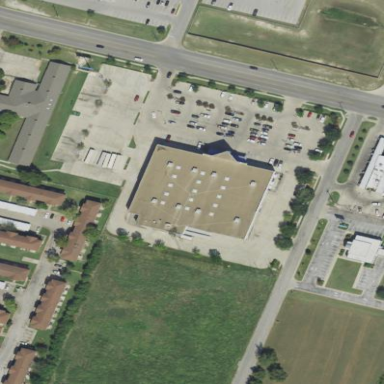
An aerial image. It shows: Building.